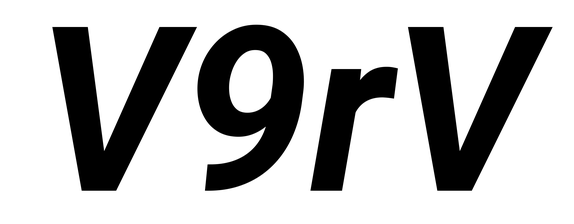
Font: Roboto-Italic_Bold_Italic